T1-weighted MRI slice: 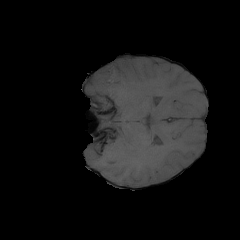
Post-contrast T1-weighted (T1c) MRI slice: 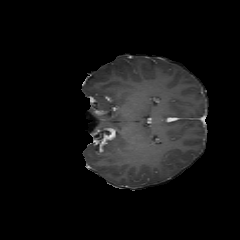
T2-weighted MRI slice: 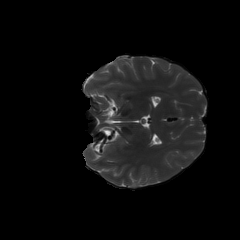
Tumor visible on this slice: no